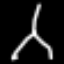
Label: The Eiffel Tower